Question: I have started reading "Javascript: The Good Parts" and I'm having trouble figuring out what the first path in the White space railroad diagram is for.
Kindly clarify me.
.
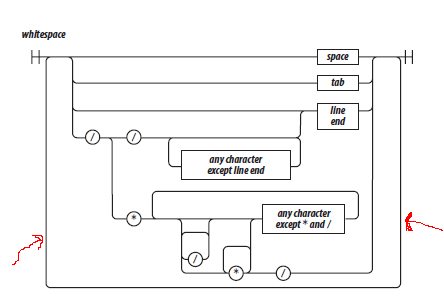
Answer: As a "railroad diagram", this has some properties in common with a railroad track.
Upon entering the diagram from the left, when arriving at the first switch, there is no option of going left or right. Just like a railroad switch, the diagram switch has two converging tracks, but no way to pass from one of those to the other.
The switch on the right hand side however, with traffic arriving from the left, provides the options of following either of the diverging routes, effectively ending or repeating the syntax rule.
Thus the diagram defines instances of whitespace to be composed of any positive number of spaces, tabs, line ends, or comments.